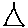
Label: triangle